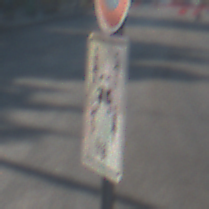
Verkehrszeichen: CarsharingfahrzeugeFrei
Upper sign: AbsolutesHalteverbot
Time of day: MorningAfternoon
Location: Outdoor (Urban)
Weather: Clear
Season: NotSpecified
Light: Natural